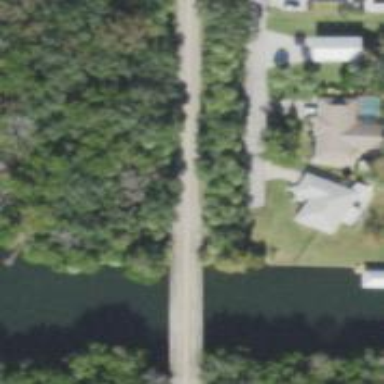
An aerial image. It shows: Residential road with bridge.